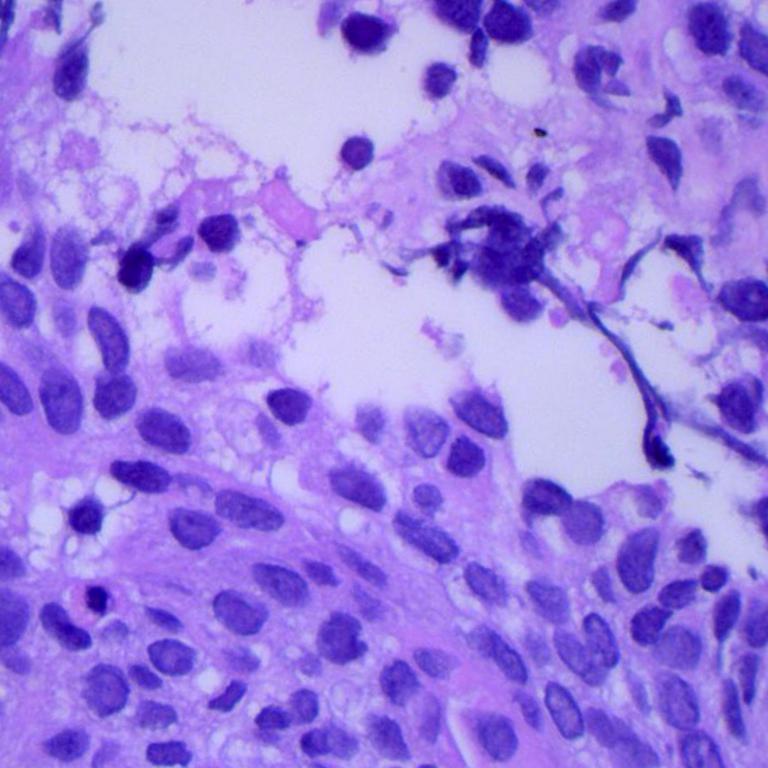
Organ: lung
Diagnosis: squamous carcinomas